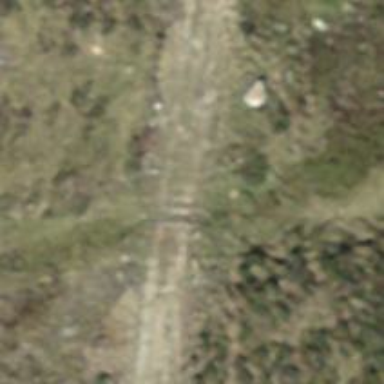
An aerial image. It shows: Culvert tunnel.